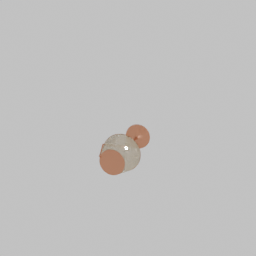
Label: lighting